Question: I have to develop a database for an enterprise to manage its
I'm a beginner to database design* so I'd like some advice on how to model the database properly from scratch.
I've already done some research and started something, but since you guys are experts, I'd like your take on it, please.
Details are not important, what I need is to know

Here is what's I've done so far. I know it may be poorly design, keep in mind it's a first for me.
1. Basically, I have a list of users. let's go for a user table.
2. Each user can have many pcs (but one pc for one user only). so, PC table, with FK to users.
3. A PC consists of many types of identified hardware from a set list of MB, CPU, HDDs, RAM, GFX cards. Here I made a category table for hard type (cpu, gfx, etc..) Then make and model tables. Finally a mode detail table to store all sorts of details like frequencies, sizes, etc.. I link those tables to a hardware table with FKs in it to have a mix giving me a piece of hardware. ---> I know there must be a way to link the table in muck better/proper/efficient manner there!
4. I want to be able to display the PC user/hardware given from a set list and track the hardware via its billings. So I make a hardware stock table. I link one hardware to many hardware stocked with FK in hardware_stock table and its billing.
5. I can track failures/breakdowns for each PCs. there's a failure type table. And I link it to PC via an intersecting table failure event containing FKs to pc_id and failure_type_id. then I keep comments in a separated table linked to failure_event.
So there it is. .
Basically, it's the same than hardware, I have a set list of different software and:
- -
Thanks for the feedback!
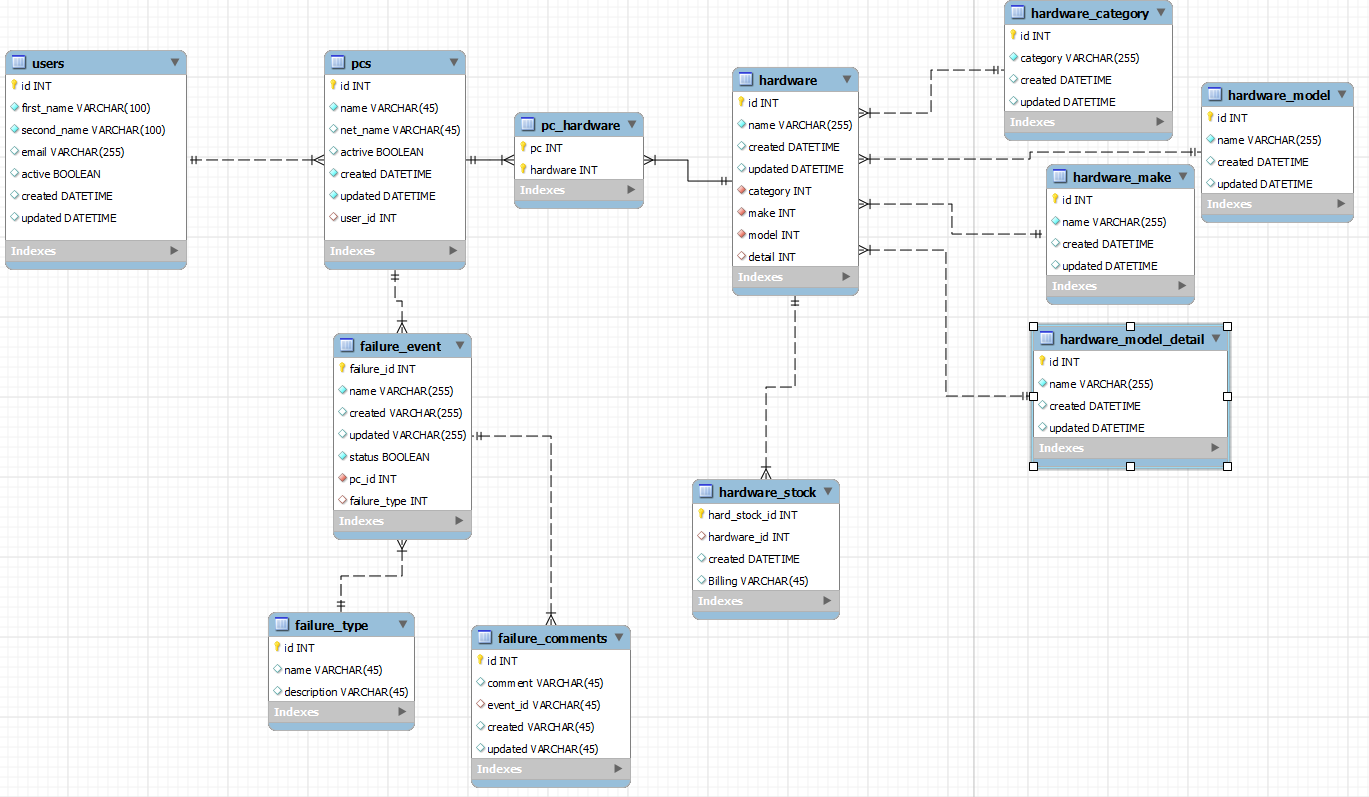
Answer: I think there are two options:
1. Add tables "software", "publisher", "software_category"; add a link table similar to "pc_hardware".
2. Change 'hardware' to "component", and add 'Software' as a component category.
Option 1 adds more tables, but is more distinct; managing software licences may be easier with this approach.
Option 2 has fewer tables, but is a little harder to understand. Under this approach, a software licence could be a type of 'product warranty' (but that feels messy!)
Just out of interest, have you investigated any open-source or COTS products that do asset management and issue tracking? I have no idea if there are any products available, but you can't be the first person/enterprise to want to do this sort of thing!